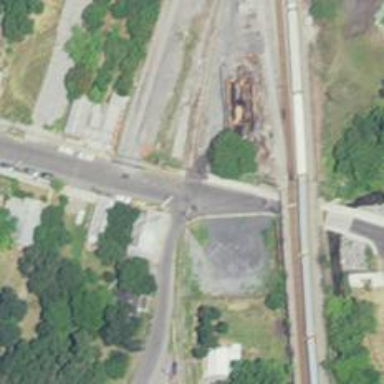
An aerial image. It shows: Railway level crossing.